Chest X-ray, AP view. Patient: 77 years old, sex F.
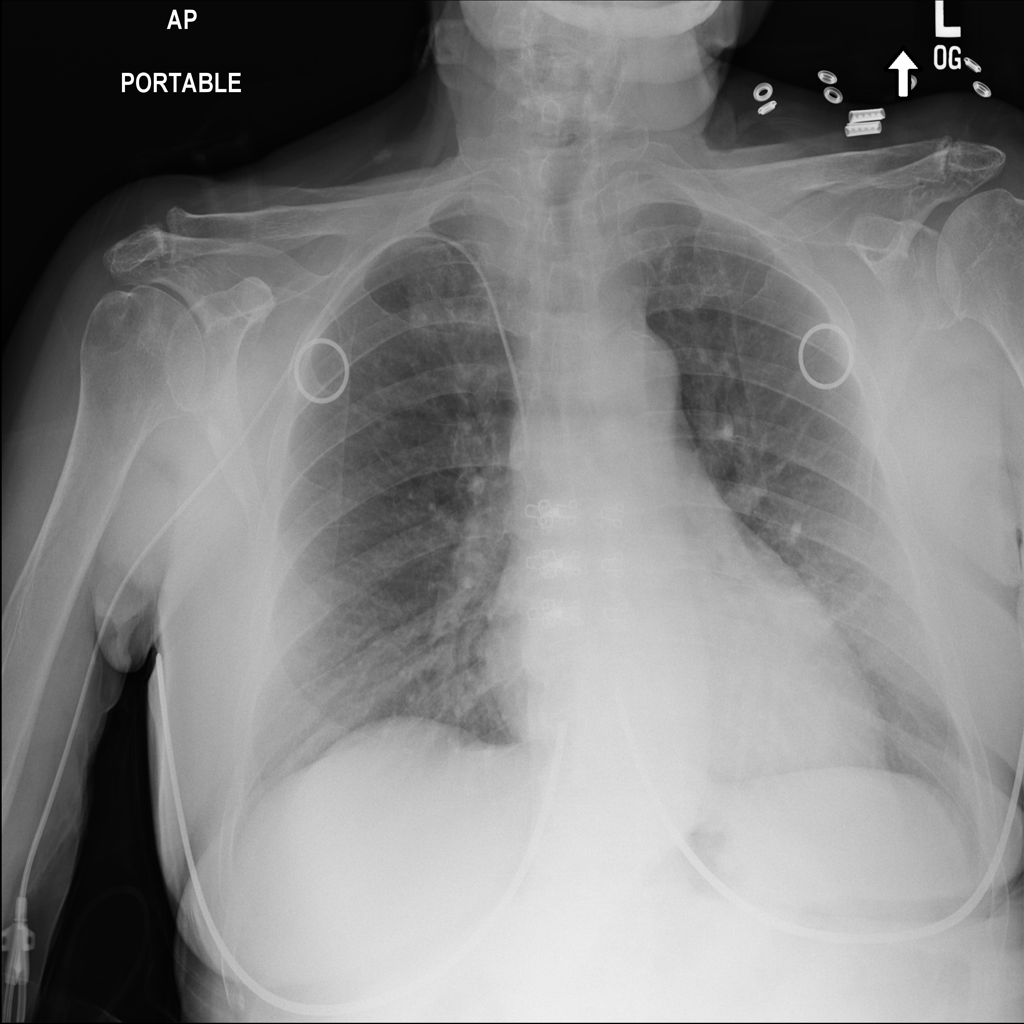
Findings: No Finding